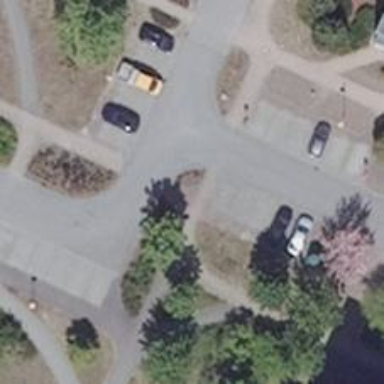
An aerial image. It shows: Sidewalk.